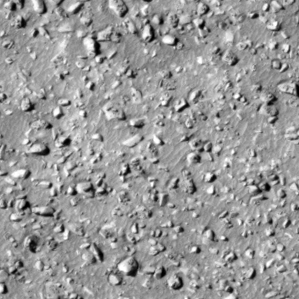
Label: non_frost